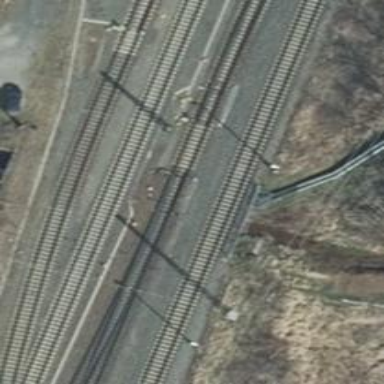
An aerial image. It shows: Bridge over electrified railway with contact line.